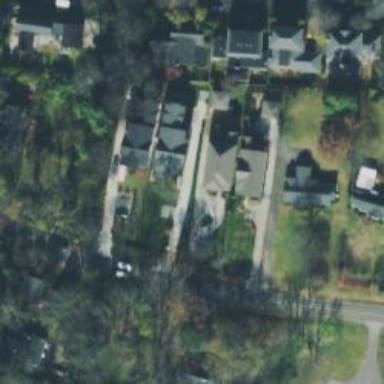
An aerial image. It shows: Driveway leading to service road.